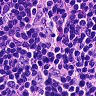
Metastatic tissue present: no